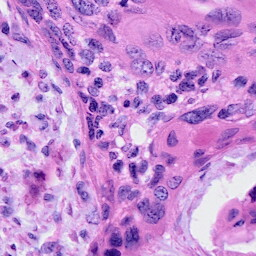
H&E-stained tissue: Cervix